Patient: sex M, age 29
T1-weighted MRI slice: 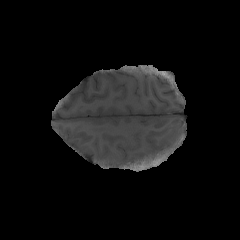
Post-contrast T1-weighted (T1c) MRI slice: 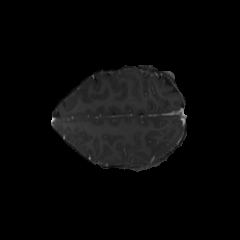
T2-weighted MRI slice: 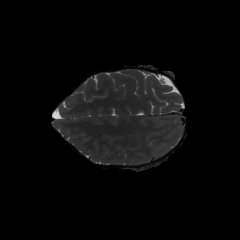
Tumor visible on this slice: no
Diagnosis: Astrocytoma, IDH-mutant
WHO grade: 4